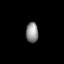
Tissue: lung
Cell type: Myeloid cells
Senescence score: 0.6306
Nuclear area (px): 250
Mean DAPI intensity: 139.736